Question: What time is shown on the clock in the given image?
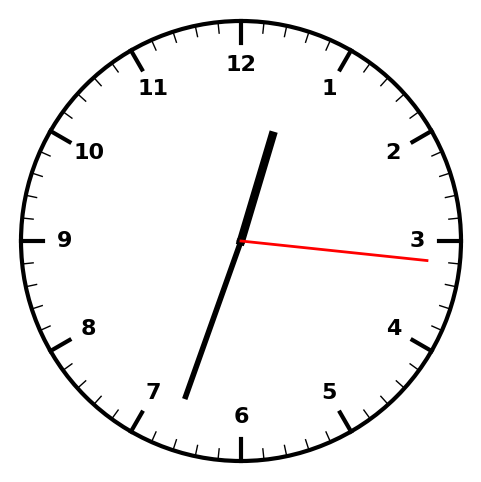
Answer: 12:33:16